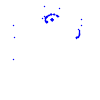
Particle: proton